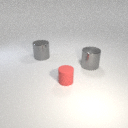
large gray metal cylinder to the left of small red rubber cylinder